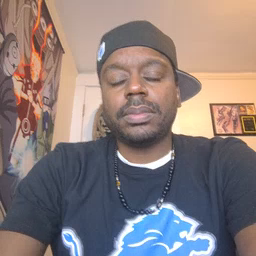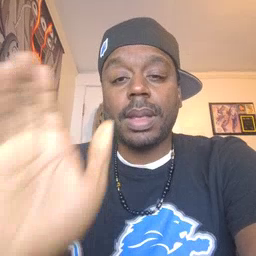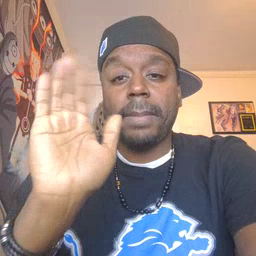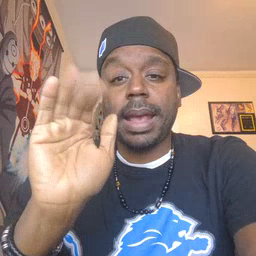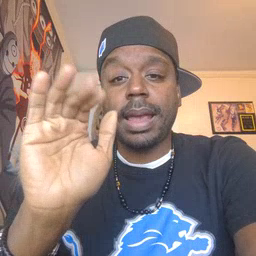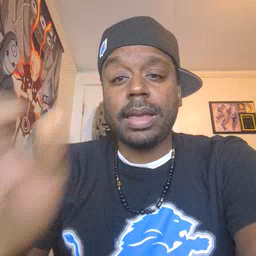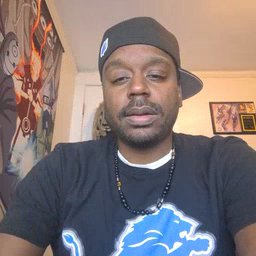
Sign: bye